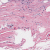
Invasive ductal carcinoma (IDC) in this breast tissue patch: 0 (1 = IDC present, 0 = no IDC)